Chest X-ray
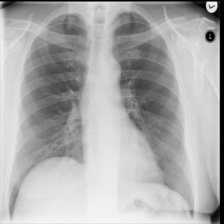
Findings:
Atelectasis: negative
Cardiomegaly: negative
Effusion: negative
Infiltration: negative
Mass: negative
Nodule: negative
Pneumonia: negative
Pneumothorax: negative
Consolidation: negative
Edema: negative
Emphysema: negative
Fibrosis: negative
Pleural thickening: negative
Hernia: negative